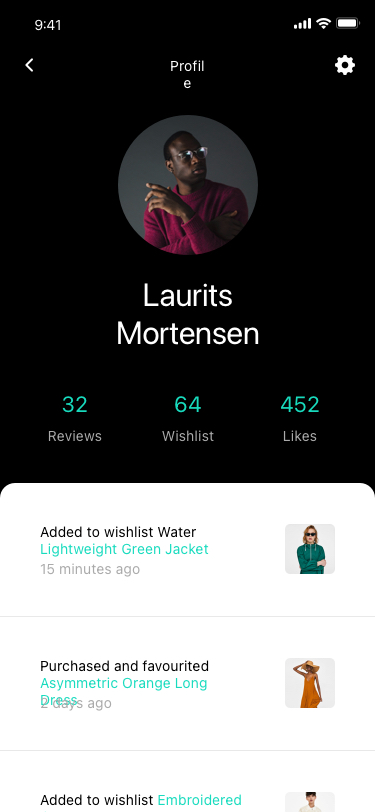
Text in this UI design:
Added to wishlist Water
Lightweight Green Jacket
15 minutes ago
Purchased and favourited Asymmetric Orange Long Dress
2 days ago
Added to wishlist Embroidered Orange Long Dress
32
Reviews
64
Wishlist
452
Likes
Laurits
Mortensen
Profile